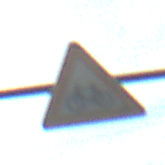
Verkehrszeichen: RadverkehrRechts
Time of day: MorningAfternoon
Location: Outdoor (Suburban)
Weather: Clear
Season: NotSpecified
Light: Natural